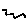
Label: zigzag